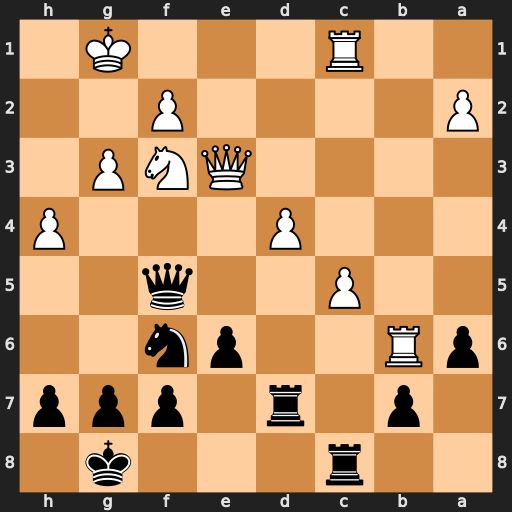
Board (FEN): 2r3k1/1p1r1ppp/pR2pn2/2P2q2/3P3P/4QNP1/P4P2/2R3K1
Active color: b
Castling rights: -
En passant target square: -
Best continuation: Nd5 Qa3 Nxb6